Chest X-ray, PA view. Patient: 48 years old, sex M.
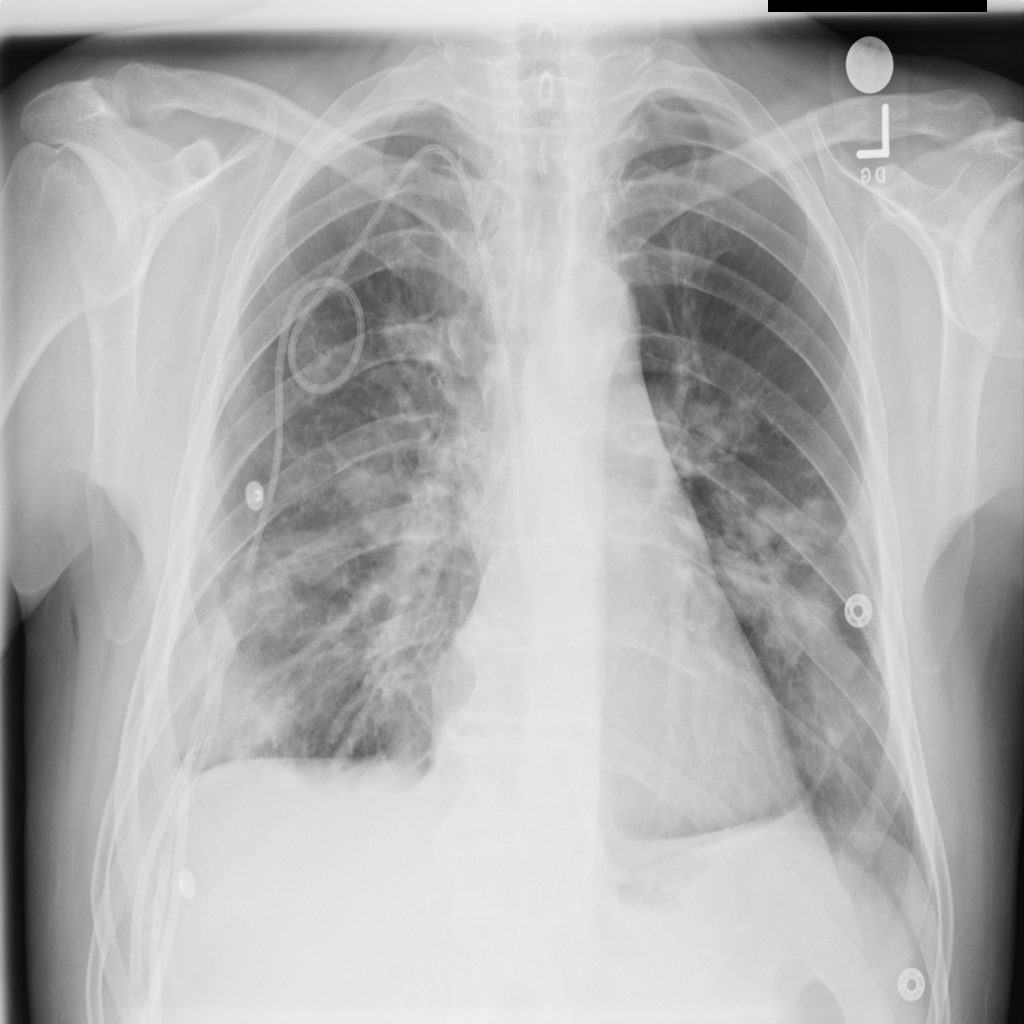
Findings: No Finding